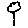
Label: tree